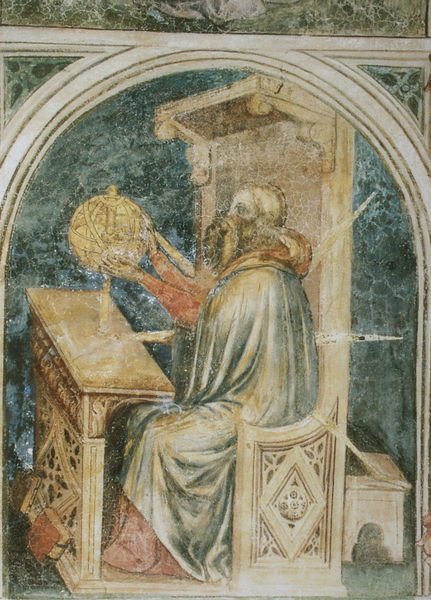
Titel: Merkur im Zeichen der Jungfrau
Künstler: Giotto
Standort: Padua
Institution: Palazzo della Ragione
Schlagwörter: blau, gemälde, himmel, mann, schatten, umhang, weiß, gelb, grün, ocker, sitzen, braun, frau, grau, hell, holz, licht, orange, stuhl, tisch, türkis, rot, beige, ornament, bart, blond, wand, arme, rahmen, hände, rückenlehne, erde, feld, kirche, gewand, gold, kutte, mantel, sitzend, gotik, locken, renaissance, rosa, oval, rund, schreibtisch, bogen, italien, perspektive, risse, bank, rundbogen, thron, gestühl, wandgemälde, wandmalerei, faltenwurf, truhe, buch, kloster, strahlen, kugel, beten, gebet, zwickel, pult, betrachten, halbrund, erdkugel, christlich, mittelalter, mönch, heiliger, gelehrter, fresko, globus, fresco, schnitzwerk, maßwerk, weltkugel, christ, tagwerk, atlas, astronomie, profik, weisheit, galilei, astronom, kirchenvater, galileo, umhan, armiliarsphäre, armillarsphäre, hockere, keppler, wachsbart